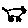
Label: cat